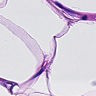
Metastatic tissue present: no